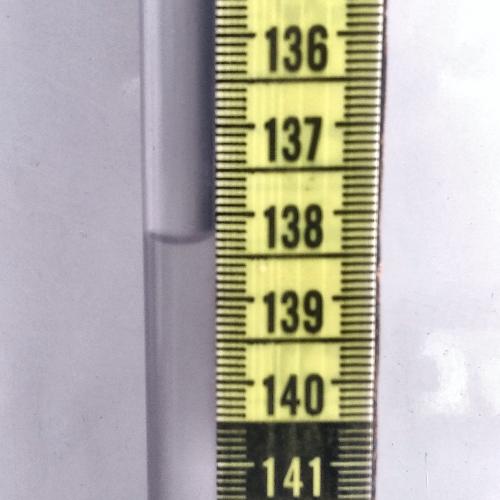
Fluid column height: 17.9 cm